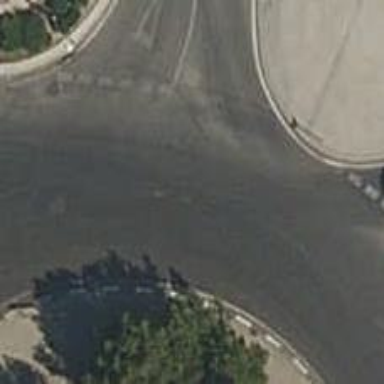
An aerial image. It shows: Tertiary road made of asphalt leading to roundabout junction.